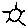
Label: sun